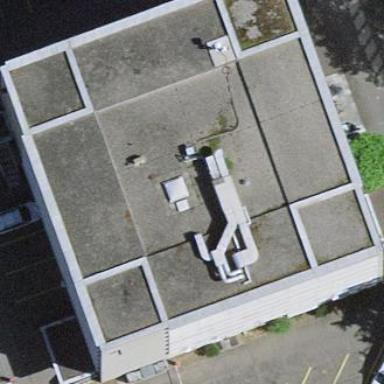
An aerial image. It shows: Office building.